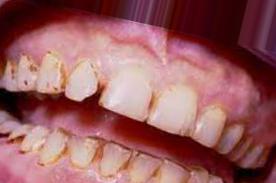
Condition: Tooth Discoloration